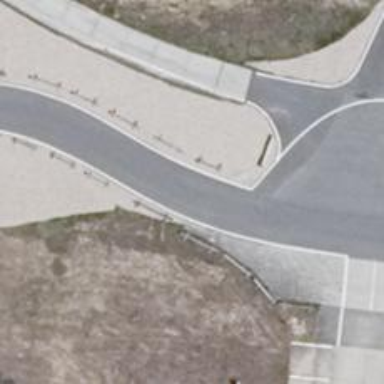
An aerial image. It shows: Unclassified road with asphalt surface.